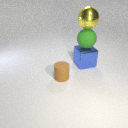
large blue metal cube below large yellow metal sphere